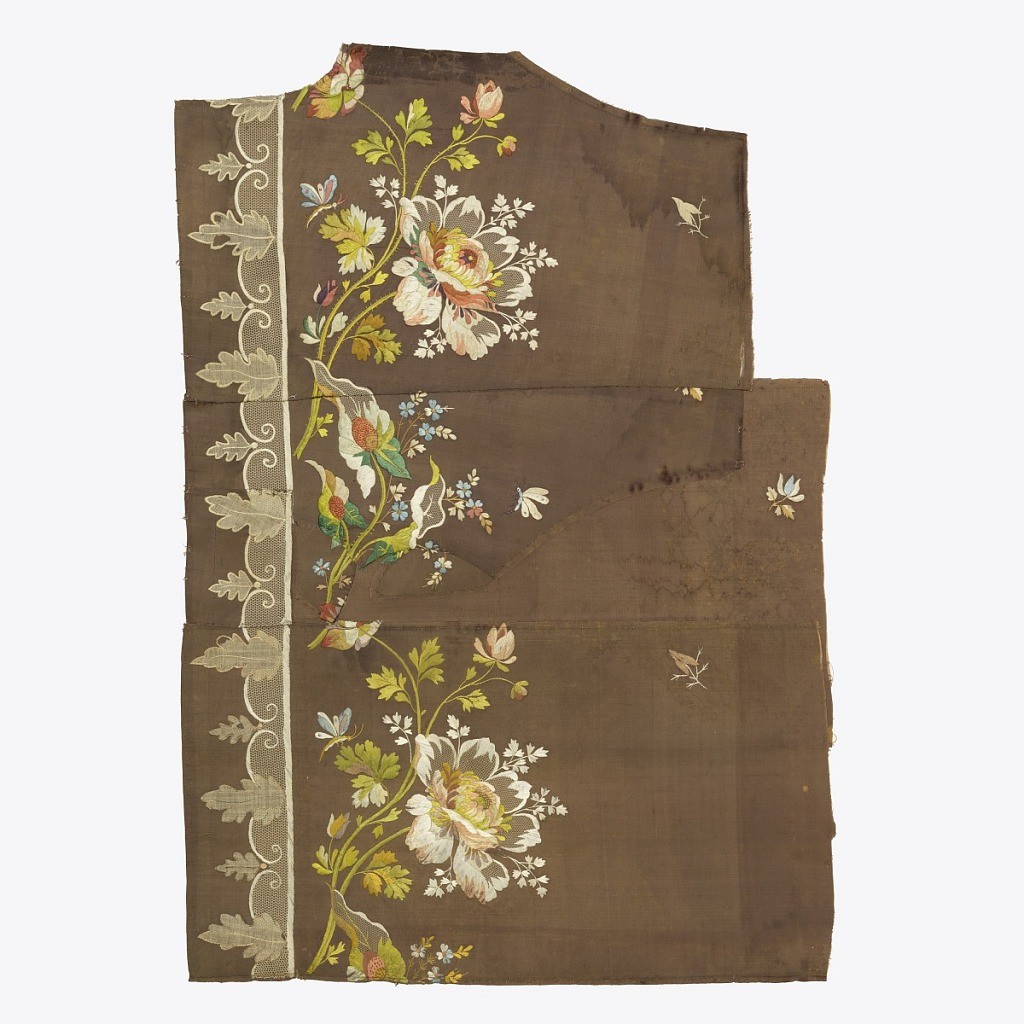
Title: Textile
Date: early 19th century
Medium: silk Technique: satin stitch embroidery and appliqué
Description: Embroidery in design of flowering rose sprays with insects worked in satin stitch. Border of scrolls and leaves worked in lace stitches and appliqué.